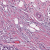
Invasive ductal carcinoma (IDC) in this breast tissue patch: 1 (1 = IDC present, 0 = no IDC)